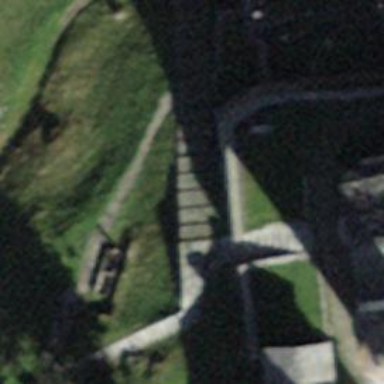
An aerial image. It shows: Set of cobblestone steps.